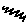
Label: zigzag